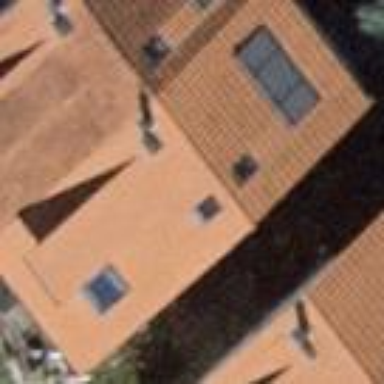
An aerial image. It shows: Semidetached house with gabled roof. The pitched roof gives the house classic look.